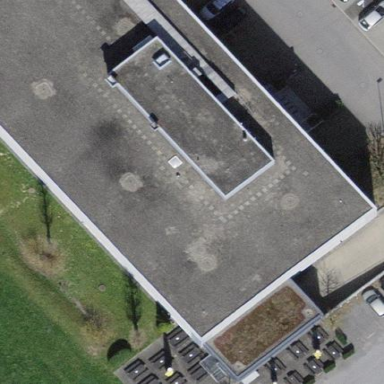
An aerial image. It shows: Office building.